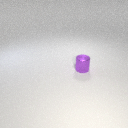
small purple metal cylinder